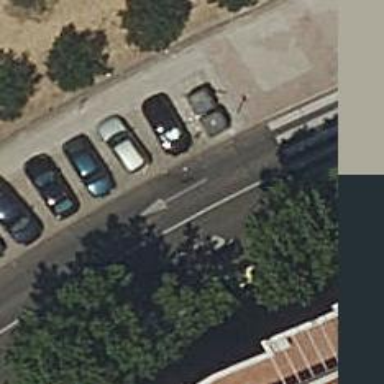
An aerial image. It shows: Uncontrolled zebra crossing on the road.